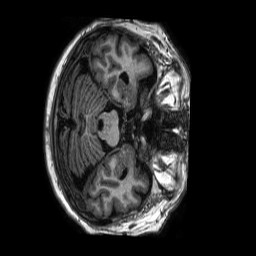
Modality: T1w
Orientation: axial
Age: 66
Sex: male
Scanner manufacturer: philips
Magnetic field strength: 1.5 T
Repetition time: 0.008165 s
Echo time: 0.003741 s